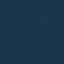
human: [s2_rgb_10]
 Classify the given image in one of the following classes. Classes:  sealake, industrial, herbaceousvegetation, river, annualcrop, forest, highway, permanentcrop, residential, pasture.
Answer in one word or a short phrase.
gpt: SeaLake